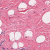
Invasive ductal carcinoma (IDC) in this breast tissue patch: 0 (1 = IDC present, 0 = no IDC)